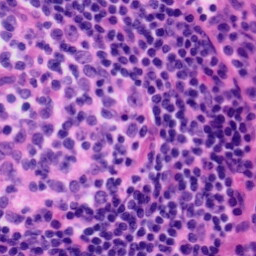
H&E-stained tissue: Tonsil